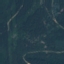
Label: Forest